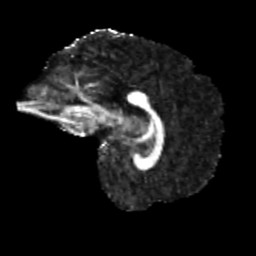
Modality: FA
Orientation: sagittal
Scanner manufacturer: siemens
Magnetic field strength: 3 T
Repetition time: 4 s
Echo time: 0.0594 s